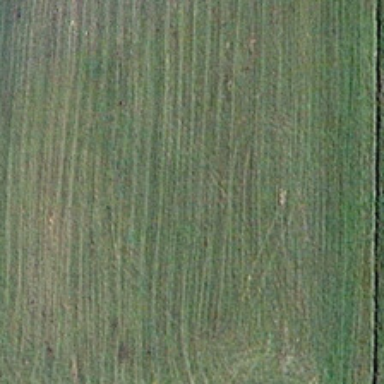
The land is a vast area of pasture .